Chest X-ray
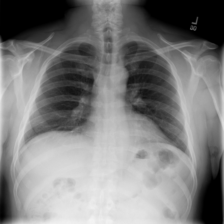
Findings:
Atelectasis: positive
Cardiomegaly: negative
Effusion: negative
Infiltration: positive
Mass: negative
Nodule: negative
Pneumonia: negative
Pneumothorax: negative
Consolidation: negative
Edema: negative
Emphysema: negative
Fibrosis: negative
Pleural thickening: negative
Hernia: negative